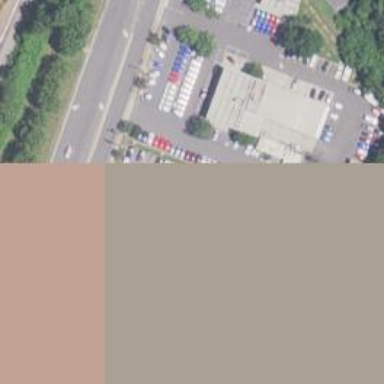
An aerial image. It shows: Building housing car shop.